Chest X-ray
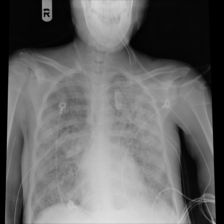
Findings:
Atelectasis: negative
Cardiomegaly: negative
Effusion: negative
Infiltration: negative
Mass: negative
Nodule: negative
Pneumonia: positive
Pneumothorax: negative
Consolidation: negative
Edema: positive
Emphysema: negative
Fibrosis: negative
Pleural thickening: negative
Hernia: negative